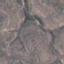
Label: HerbaceousVegetation